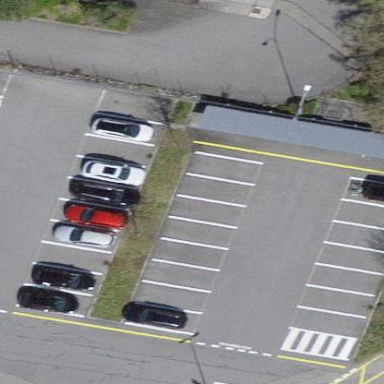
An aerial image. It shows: Parking area.